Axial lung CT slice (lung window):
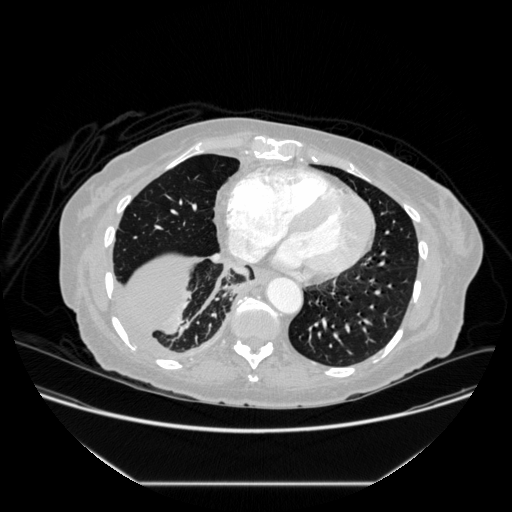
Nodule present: no